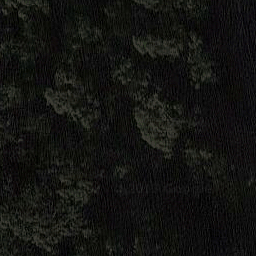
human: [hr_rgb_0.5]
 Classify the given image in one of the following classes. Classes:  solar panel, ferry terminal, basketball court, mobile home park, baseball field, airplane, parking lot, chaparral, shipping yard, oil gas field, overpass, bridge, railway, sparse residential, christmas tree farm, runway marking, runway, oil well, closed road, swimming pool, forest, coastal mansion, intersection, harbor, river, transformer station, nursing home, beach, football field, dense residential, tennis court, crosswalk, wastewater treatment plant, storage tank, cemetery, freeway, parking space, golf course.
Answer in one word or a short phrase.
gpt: forest